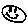
Label: smiley face